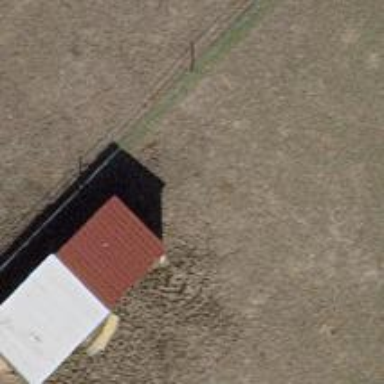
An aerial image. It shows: Shed.